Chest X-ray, PA view. Patient: 71 years old, sex M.
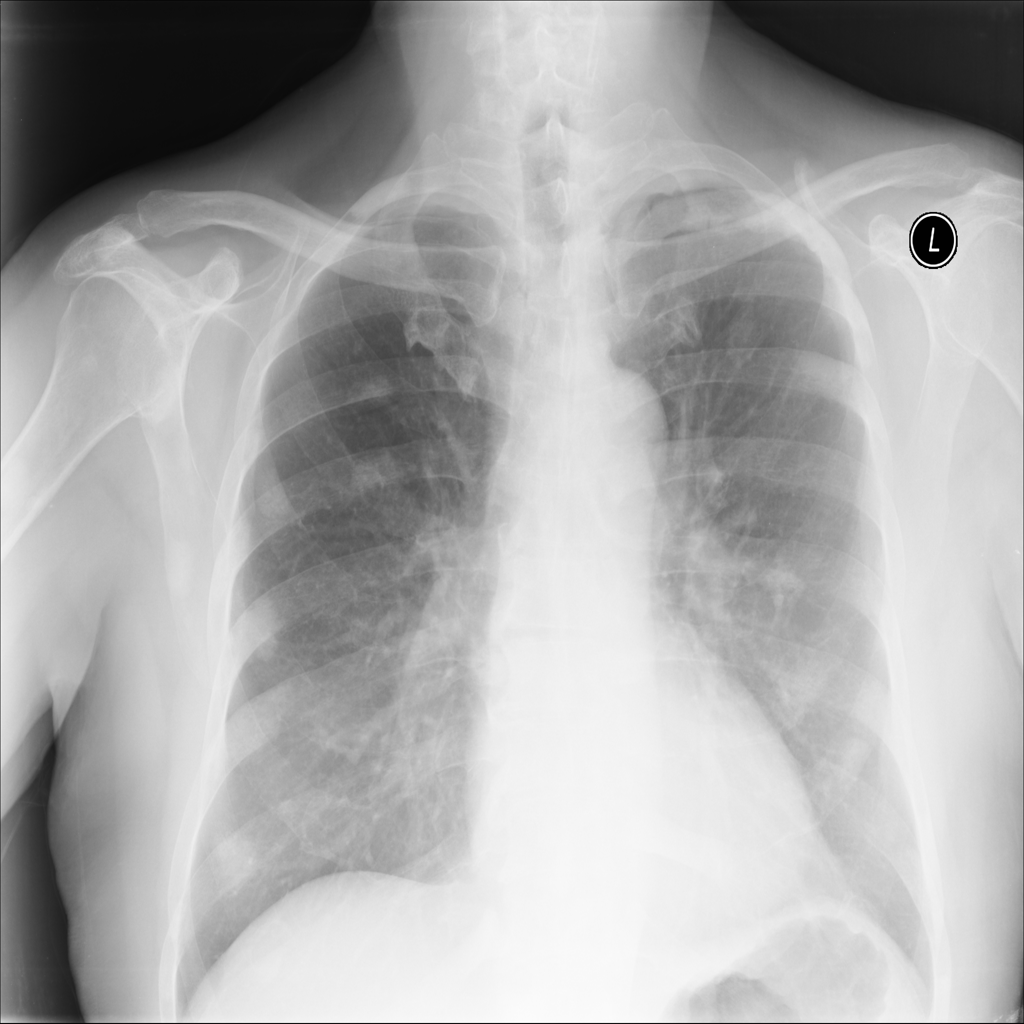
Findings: No Finding